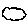
Label: cloud